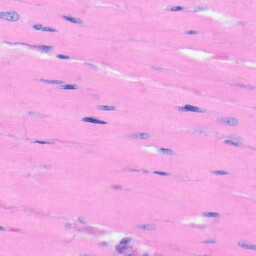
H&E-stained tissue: Heart